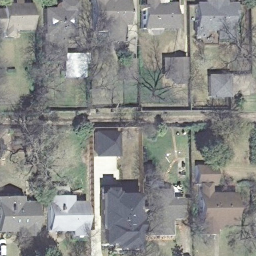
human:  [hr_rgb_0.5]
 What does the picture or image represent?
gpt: medium residential